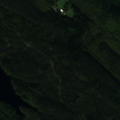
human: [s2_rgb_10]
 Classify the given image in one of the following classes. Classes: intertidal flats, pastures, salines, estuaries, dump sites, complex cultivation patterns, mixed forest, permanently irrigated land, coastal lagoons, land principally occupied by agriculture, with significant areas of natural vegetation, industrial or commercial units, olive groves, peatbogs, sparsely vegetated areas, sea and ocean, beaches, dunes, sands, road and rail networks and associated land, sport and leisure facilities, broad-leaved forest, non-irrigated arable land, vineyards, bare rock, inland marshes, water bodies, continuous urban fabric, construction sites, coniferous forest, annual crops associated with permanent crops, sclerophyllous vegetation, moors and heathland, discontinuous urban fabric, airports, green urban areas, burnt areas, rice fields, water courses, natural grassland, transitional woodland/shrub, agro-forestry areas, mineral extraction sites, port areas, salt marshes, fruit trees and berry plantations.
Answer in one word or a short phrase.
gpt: coniferous forest, mixed forest, water bodies